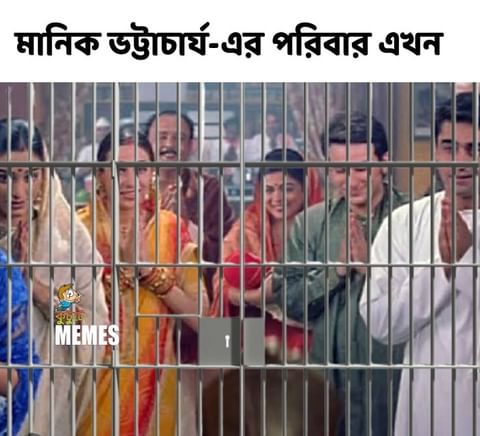
Text: মানিক ভট্টাচার্য-এর পরিবার এখন
Label: Hate
Hate category: Political
Targeted group: Organization